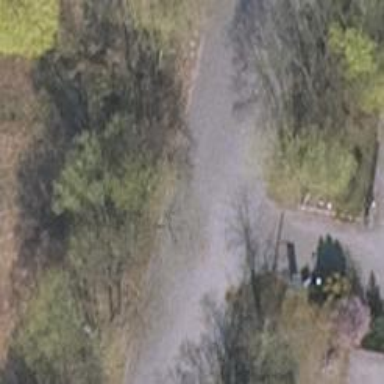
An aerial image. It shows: Residential road without sidewalk.